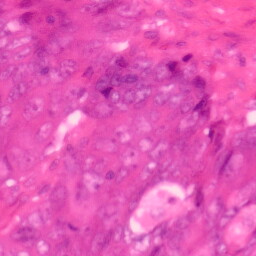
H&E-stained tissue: Colon